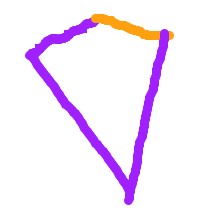
Shape: kite